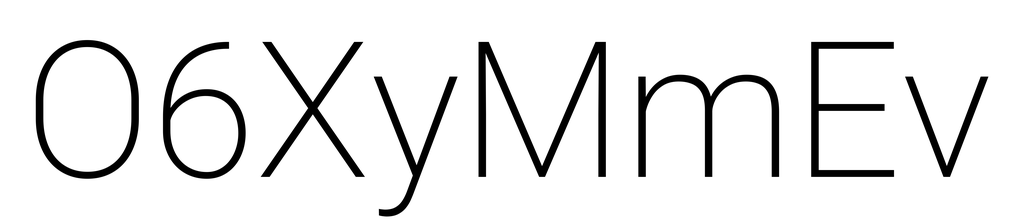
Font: Roboto_ExtraLight